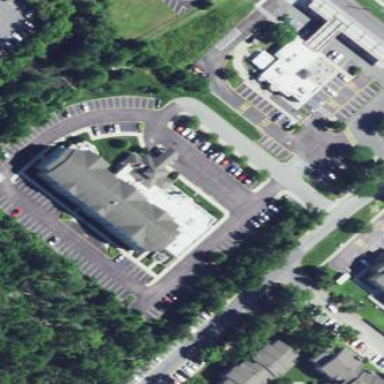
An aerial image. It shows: Hotel building.